Field crop: tomato
Growth stage: 1
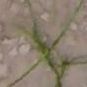
Species: cyperus